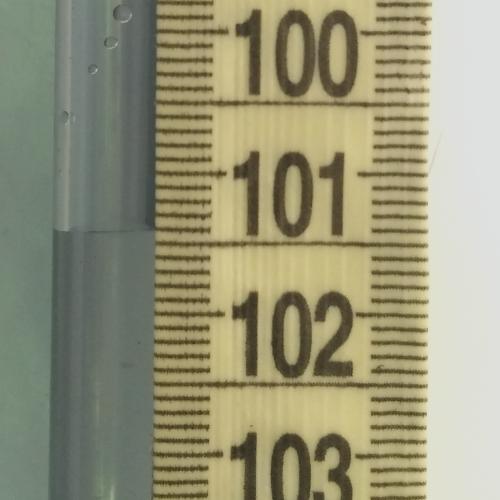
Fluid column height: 101.4 cm